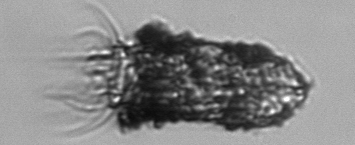
Label: Tintinnopsis